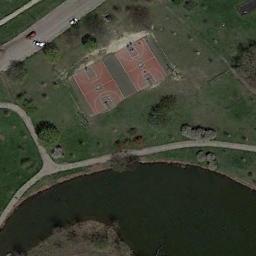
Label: basketball_court